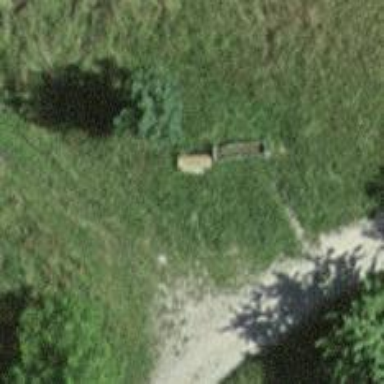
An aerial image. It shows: Bench.